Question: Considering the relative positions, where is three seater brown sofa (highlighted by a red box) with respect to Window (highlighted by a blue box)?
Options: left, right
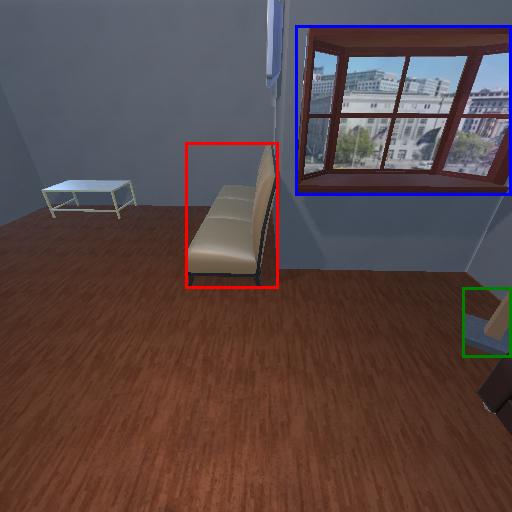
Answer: left